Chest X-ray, PA view. Patient: 26 years old, sex M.
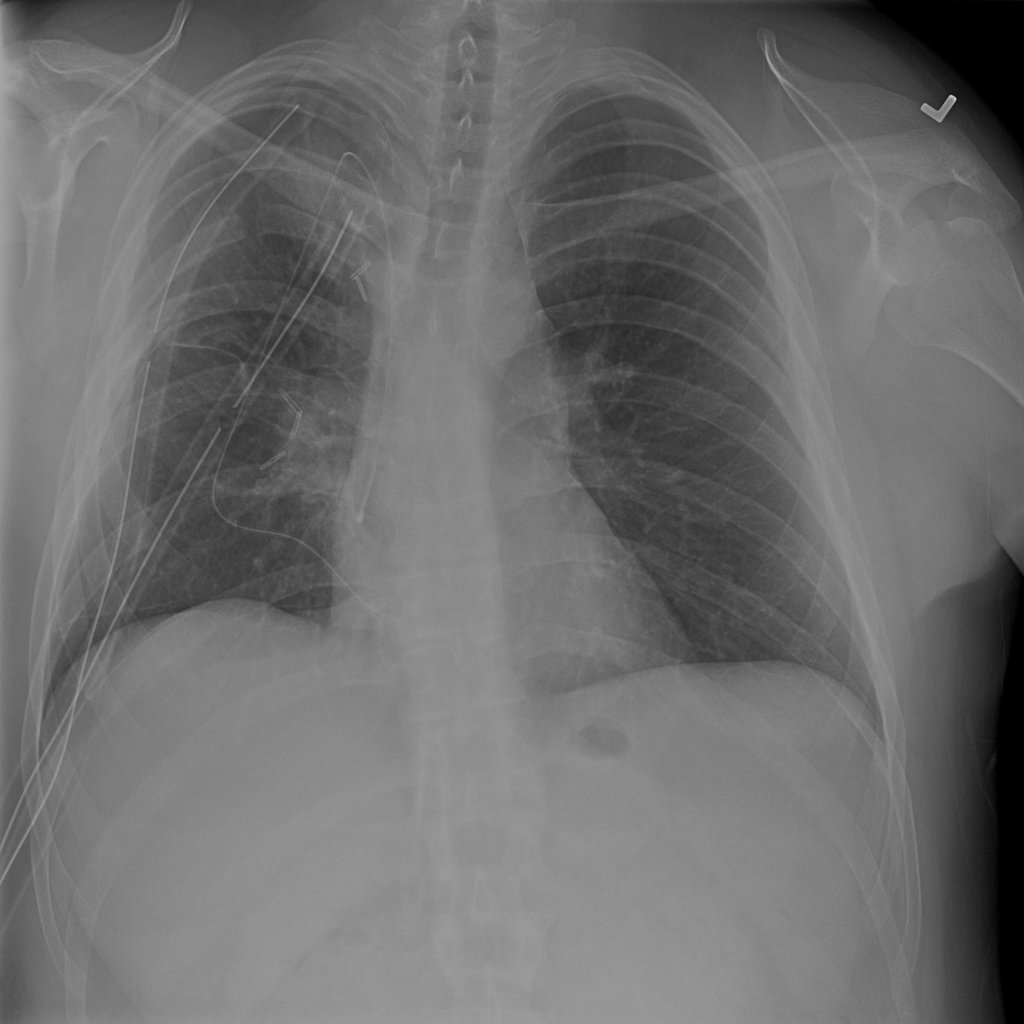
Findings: Pneumothorax